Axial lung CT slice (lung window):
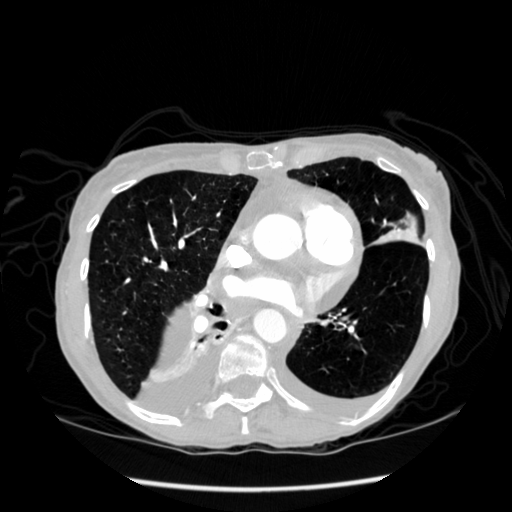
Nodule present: no